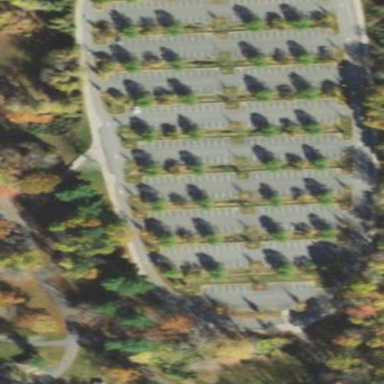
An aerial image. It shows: Paved parking area.